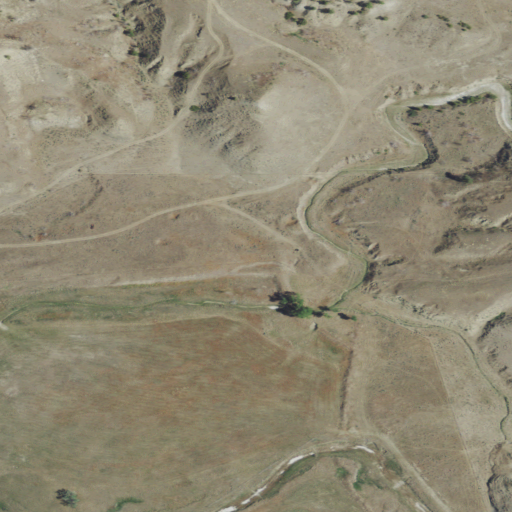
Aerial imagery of valley in Montana named Upper Newhouse Coulee containing grassland, shrub, evergreen forest, herbaceous wetlands, and woody wetlands